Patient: sex M, age 66
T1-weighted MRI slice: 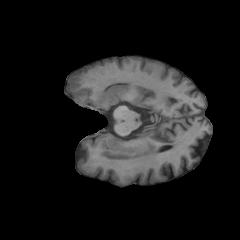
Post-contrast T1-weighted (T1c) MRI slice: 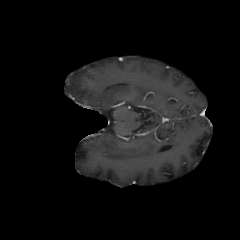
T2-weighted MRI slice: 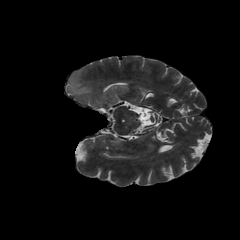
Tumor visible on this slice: yes
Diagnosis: Astrocytoma, IDH-wildtype
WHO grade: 2